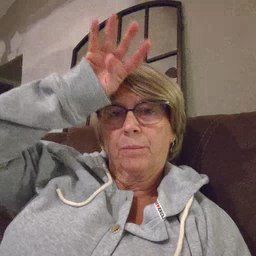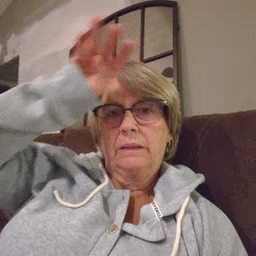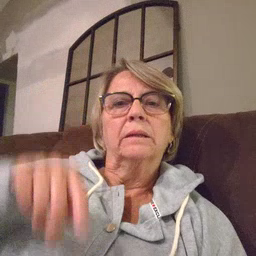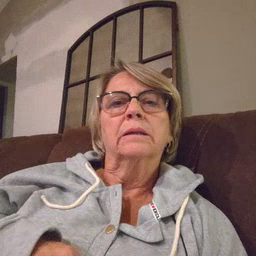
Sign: fireman